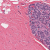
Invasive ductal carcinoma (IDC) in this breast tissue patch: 0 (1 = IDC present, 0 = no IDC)